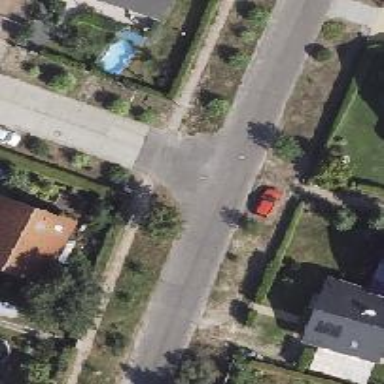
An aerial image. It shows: Residential road with asphalt surface. Sidewalk is present on the left side.